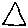
Label: triangle